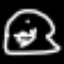
Label: frog